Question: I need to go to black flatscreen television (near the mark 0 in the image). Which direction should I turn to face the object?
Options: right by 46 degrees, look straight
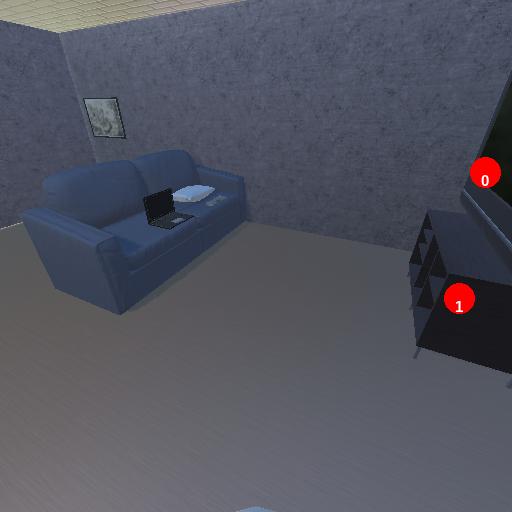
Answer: right by 46 degrees